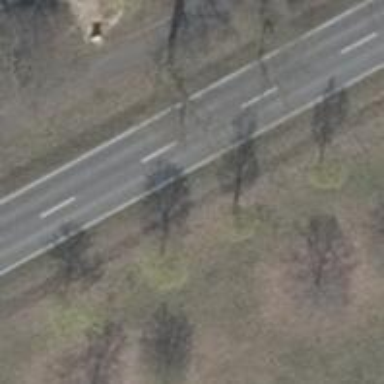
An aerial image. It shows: Avenue lined with deciduous broadleaved trees.